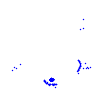
Particle: electron